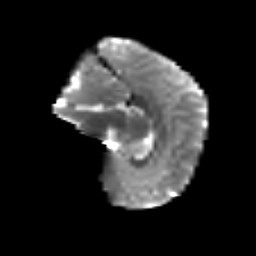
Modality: T2w
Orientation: sagittal
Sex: female
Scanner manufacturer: siemens
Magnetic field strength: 3 T
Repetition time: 5 s
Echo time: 0.071 s